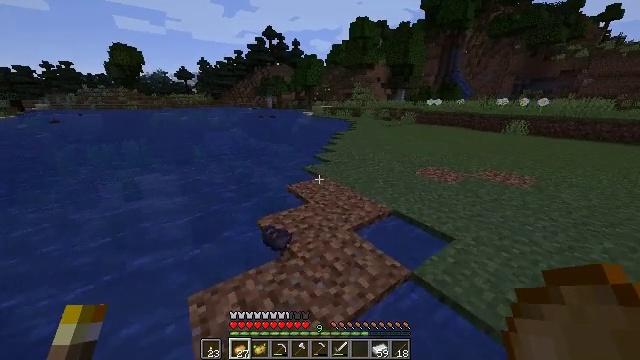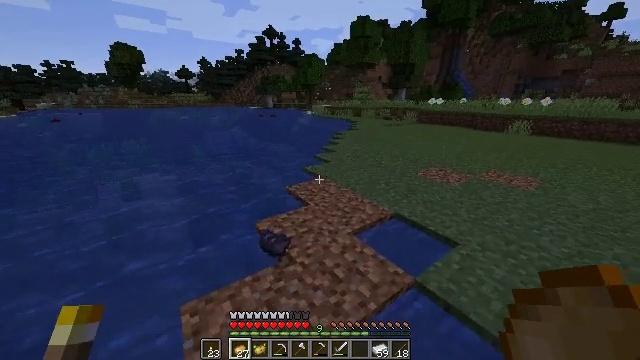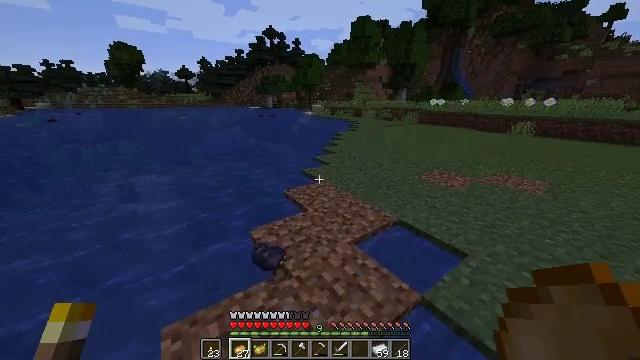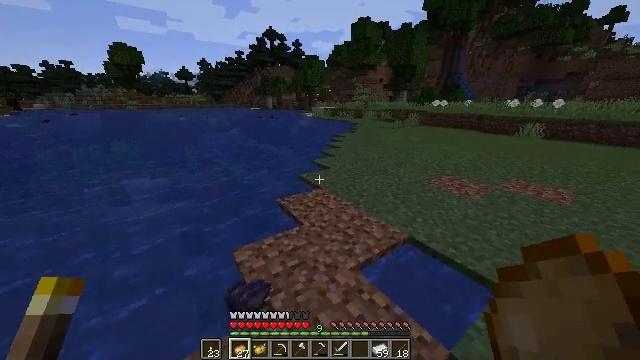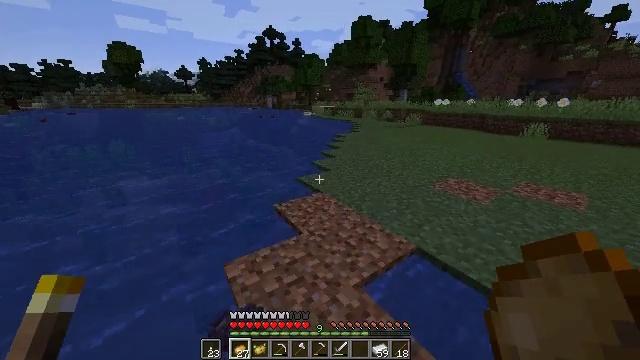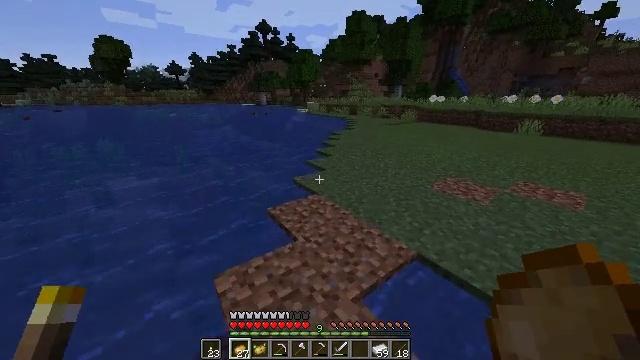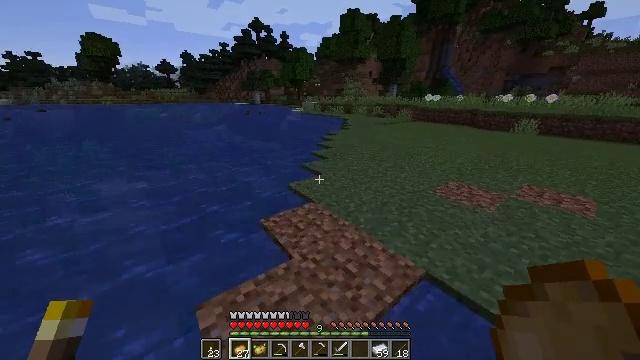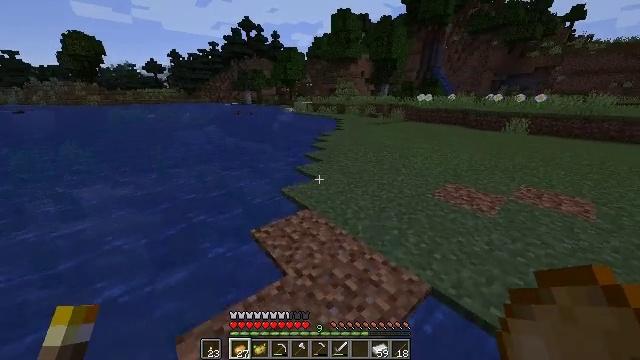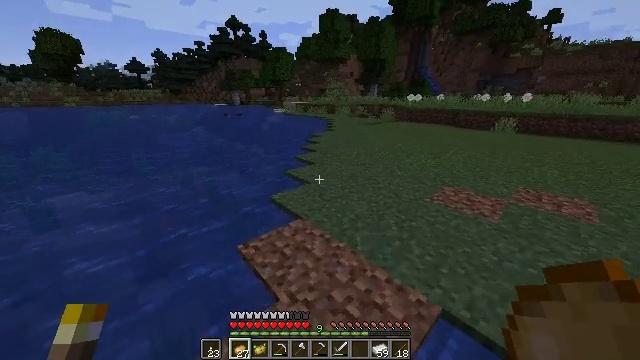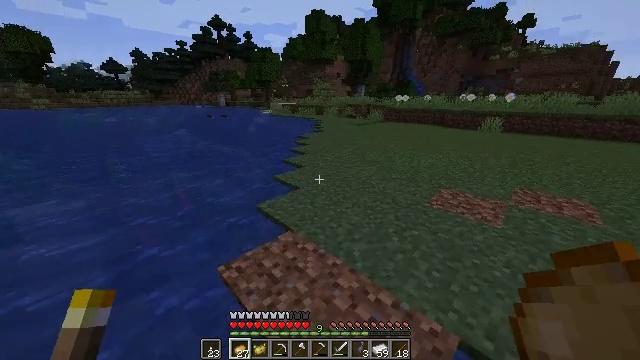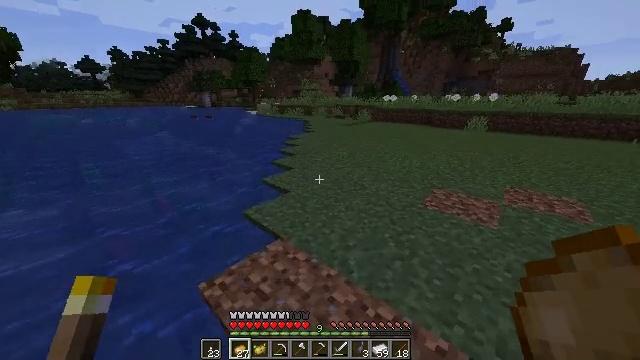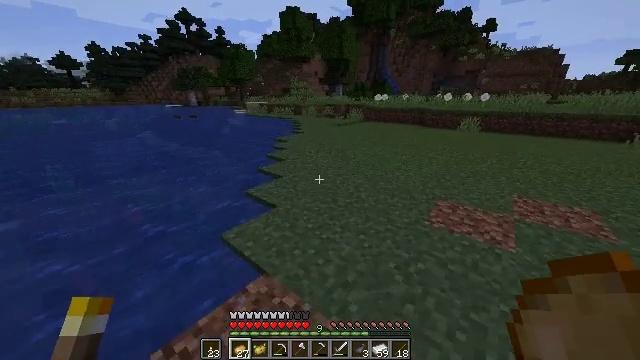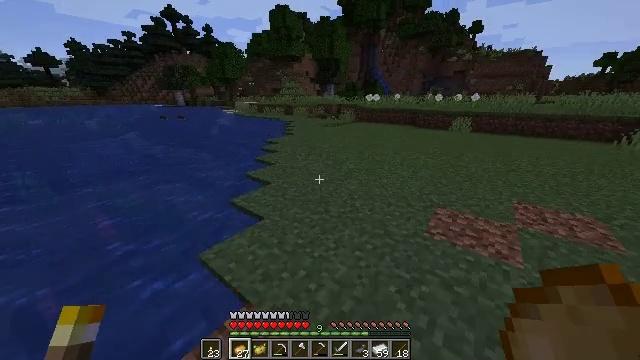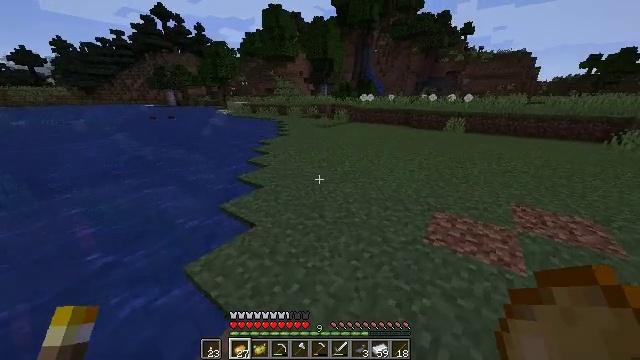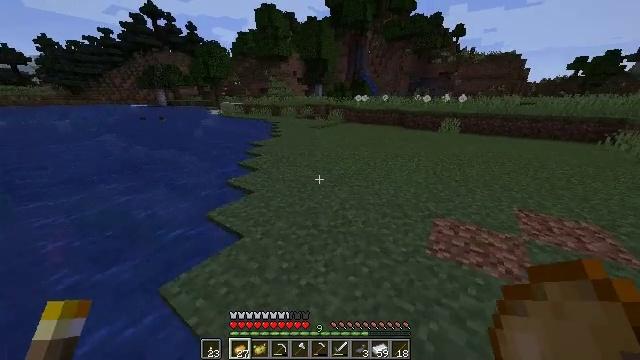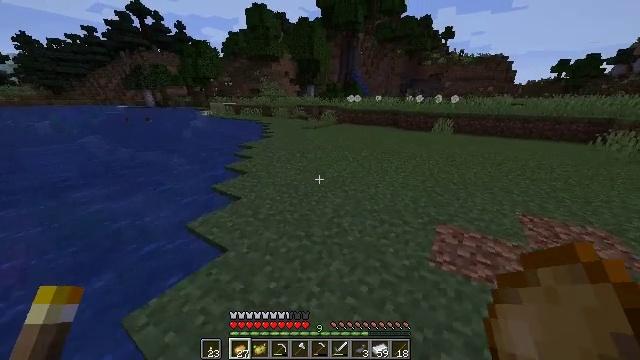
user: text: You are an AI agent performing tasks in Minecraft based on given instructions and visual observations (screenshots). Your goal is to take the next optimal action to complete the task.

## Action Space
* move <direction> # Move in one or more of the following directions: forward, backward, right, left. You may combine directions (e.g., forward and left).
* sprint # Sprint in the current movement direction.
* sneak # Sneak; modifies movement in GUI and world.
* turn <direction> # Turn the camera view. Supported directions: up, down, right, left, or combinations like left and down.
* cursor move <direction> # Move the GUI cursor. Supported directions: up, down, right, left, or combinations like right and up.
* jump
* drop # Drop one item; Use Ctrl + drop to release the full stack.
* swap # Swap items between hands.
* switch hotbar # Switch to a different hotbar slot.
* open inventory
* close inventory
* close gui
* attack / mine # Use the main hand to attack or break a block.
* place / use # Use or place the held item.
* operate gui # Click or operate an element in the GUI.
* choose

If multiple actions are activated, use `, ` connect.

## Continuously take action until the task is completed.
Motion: motion action
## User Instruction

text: Make a baked potato using a furnace.
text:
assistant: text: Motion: move forward
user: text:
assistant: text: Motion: move forward
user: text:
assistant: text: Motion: move forward
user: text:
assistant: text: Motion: move forward, sprint
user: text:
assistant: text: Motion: move forward, sprint, turn right
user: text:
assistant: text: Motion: move forward, sprint, turn right
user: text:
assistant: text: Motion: move forward, turn right
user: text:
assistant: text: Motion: move forward, turn right
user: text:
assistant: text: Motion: move forward, turn right
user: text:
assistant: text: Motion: move forward, sprint, turn right
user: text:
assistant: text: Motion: move forward, sprint, turn right
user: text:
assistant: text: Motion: move forward, turn right
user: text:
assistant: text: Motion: move forward, turn right
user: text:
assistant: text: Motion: move forward, turn right
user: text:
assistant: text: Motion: move forward, turn right
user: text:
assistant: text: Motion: move forward
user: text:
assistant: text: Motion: move forward
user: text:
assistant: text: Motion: move forward
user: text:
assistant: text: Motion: move forward
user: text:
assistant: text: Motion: move forward
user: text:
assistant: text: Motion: move forward
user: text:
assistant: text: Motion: move forward
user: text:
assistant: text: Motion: move forward
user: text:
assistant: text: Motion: move forward, jump
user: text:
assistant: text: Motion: move forward, jump
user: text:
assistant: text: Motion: move forward, jump
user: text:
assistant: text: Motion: move forward, jump
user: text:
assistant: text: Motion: move forward, jump
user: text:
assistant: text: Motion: move forward, jump
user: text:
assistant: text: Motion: move forward, jump